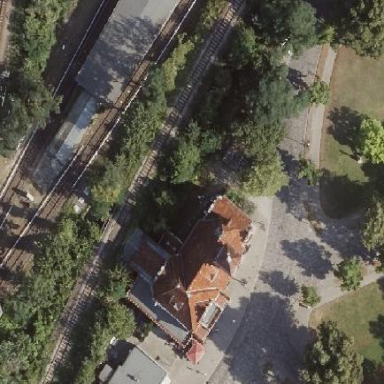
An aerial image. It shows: Train station building.